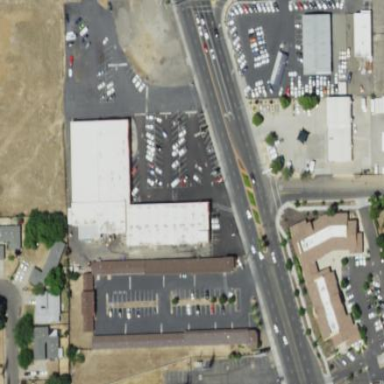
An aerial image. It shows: Retail area.